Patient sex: M
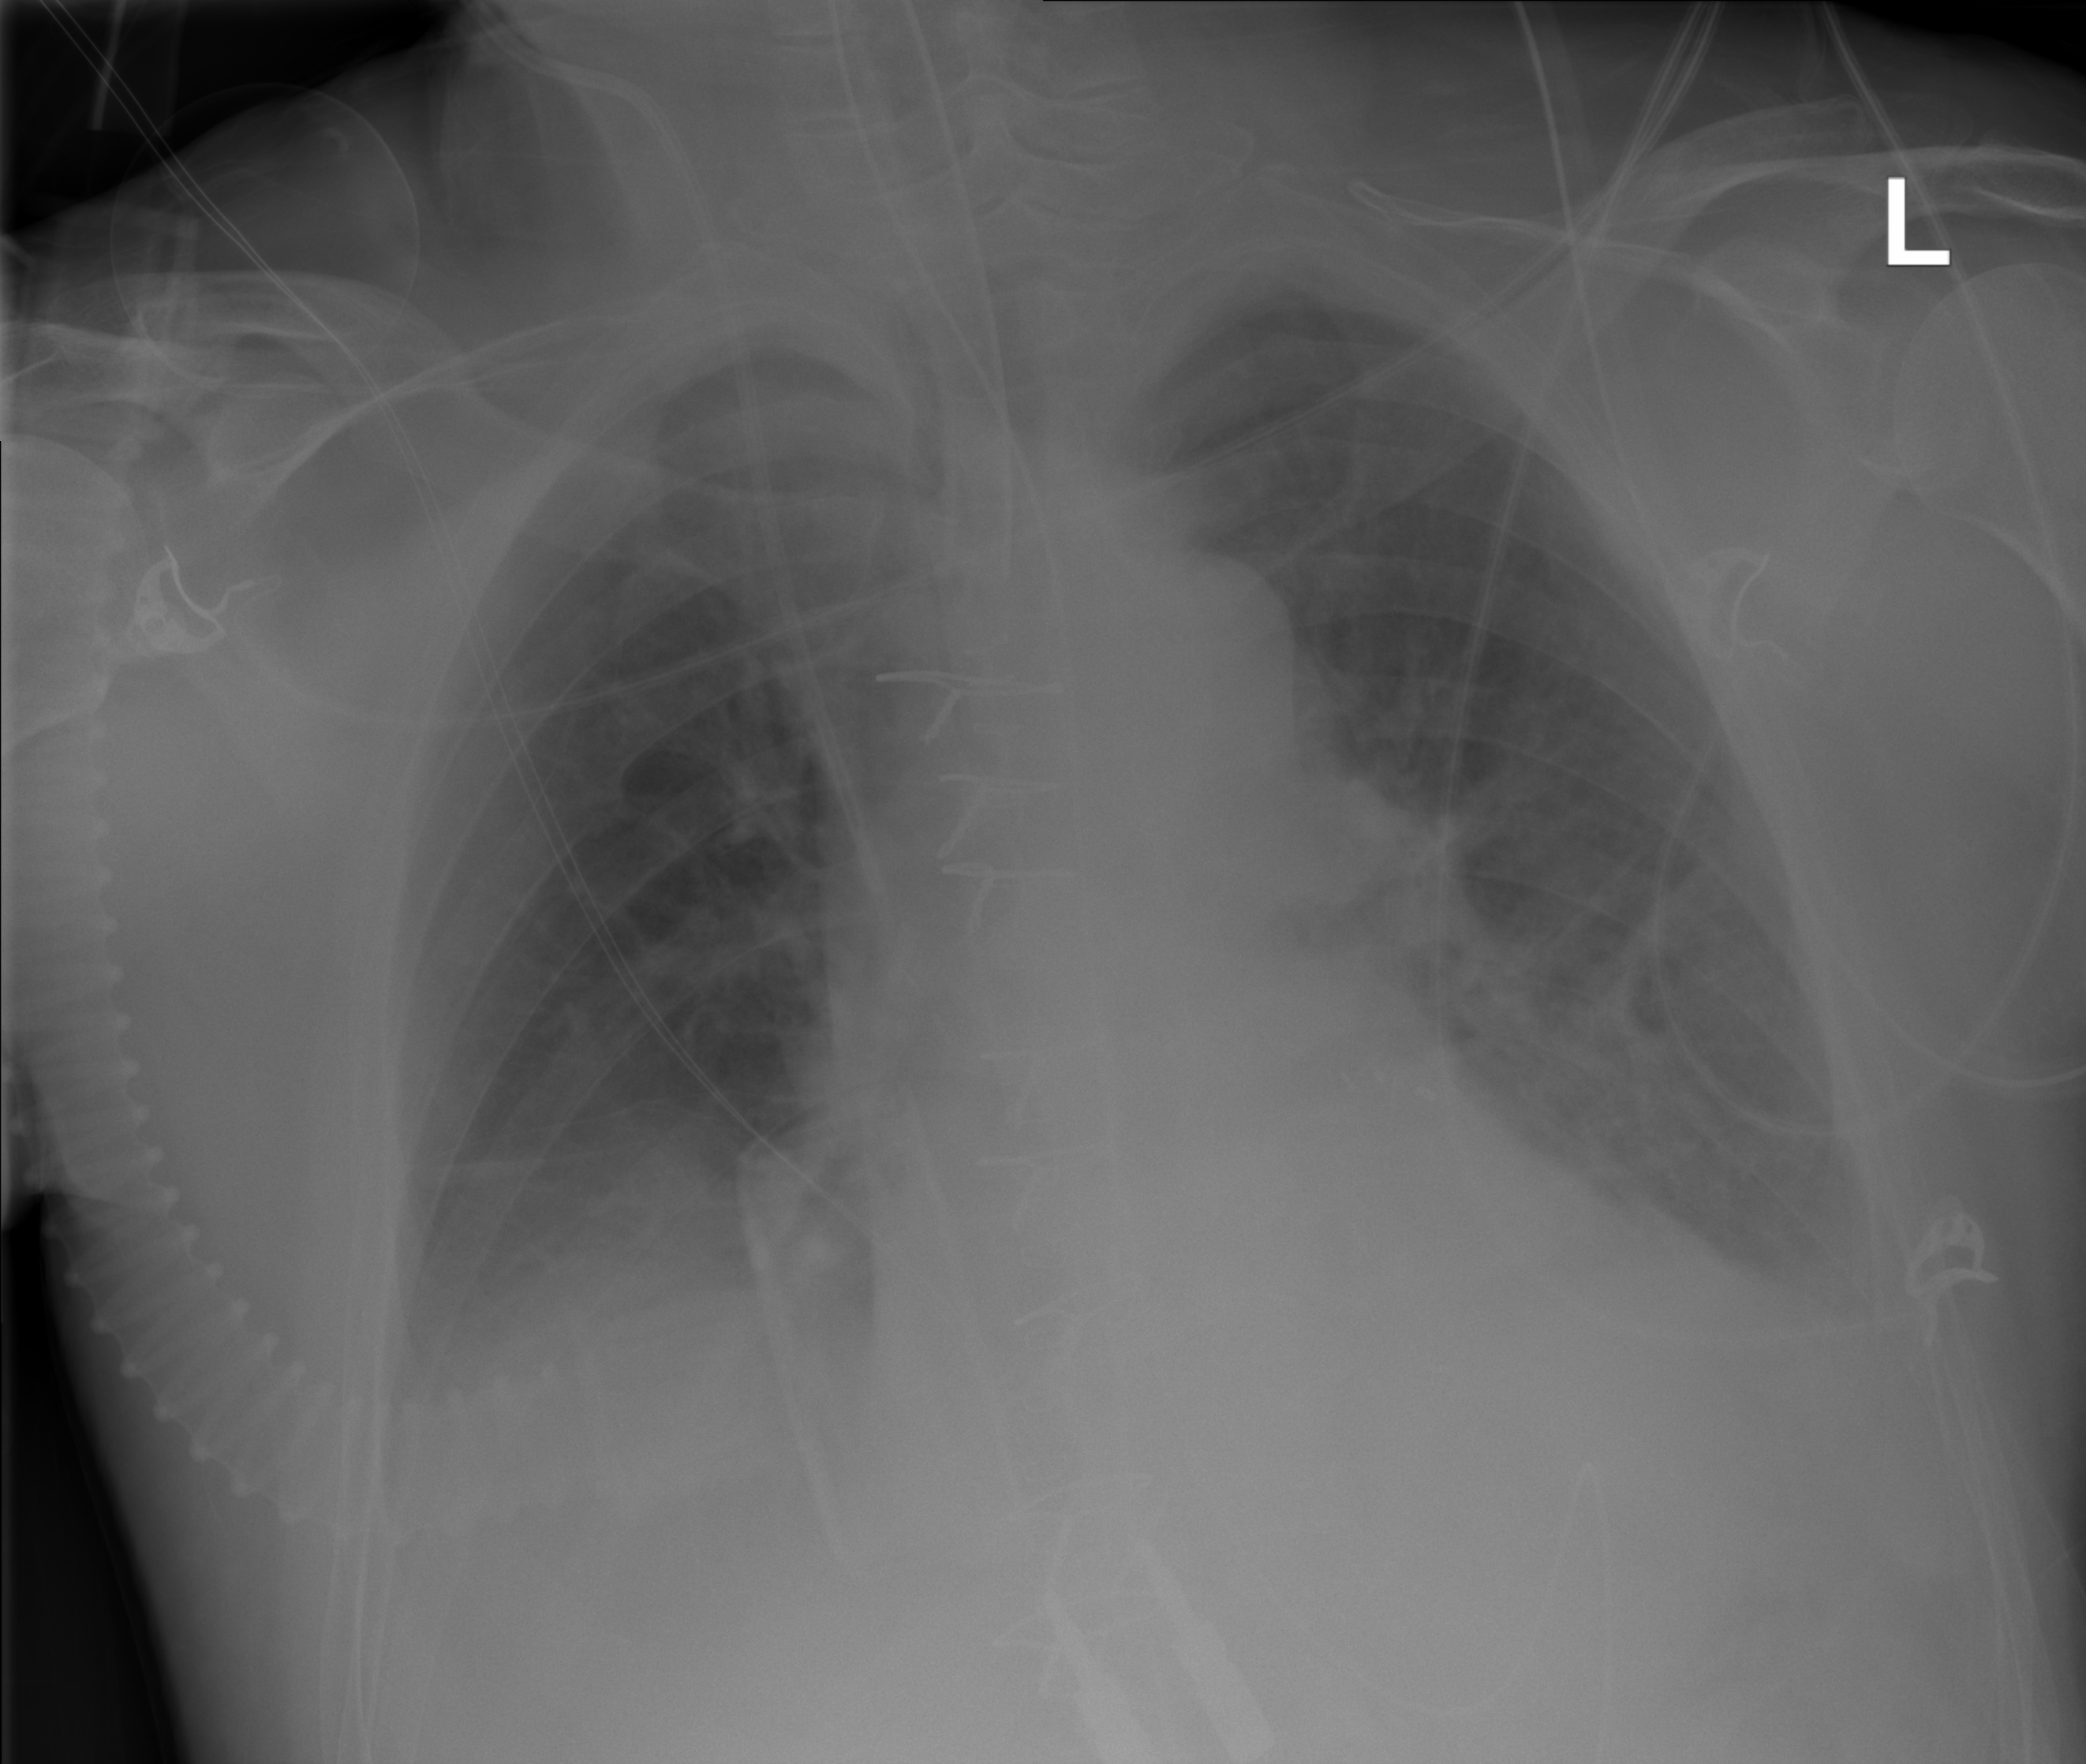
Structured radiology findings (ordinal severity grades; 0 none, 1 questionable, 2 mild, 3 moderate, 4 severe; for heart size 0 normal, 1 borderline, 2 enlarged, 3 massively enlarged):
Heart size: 1
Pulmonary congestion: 2
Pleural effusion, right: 2
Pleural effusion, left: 2
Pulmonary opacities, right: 0
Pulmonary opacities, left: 0
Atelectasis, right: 2
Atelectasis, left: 2